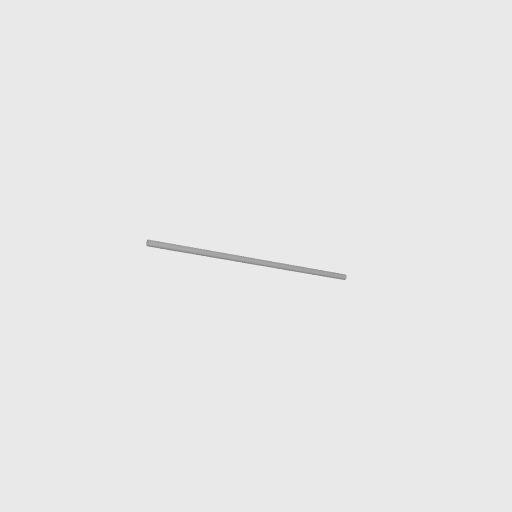
Part: GoTUBE1200